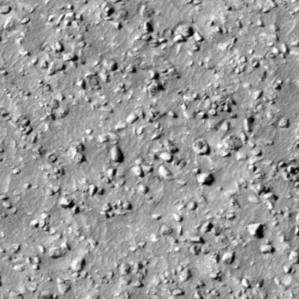
Label: non_frost